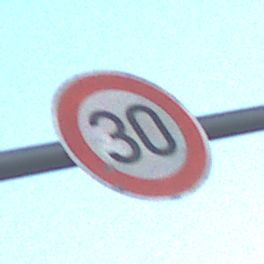
Verkehrszeichen: Geschwindigkeit30
Umgebung: Outdoor, Nature
Tageszeit: SunriseSunset
Wetter: Clear
Licht: Natural
Jahreszeit: Winter
Kontrast: LowContrast